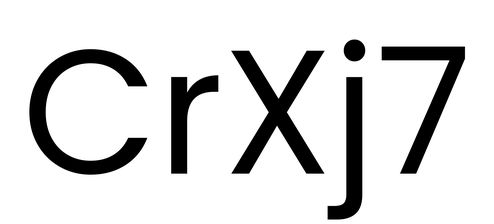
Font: Poppins-Regular